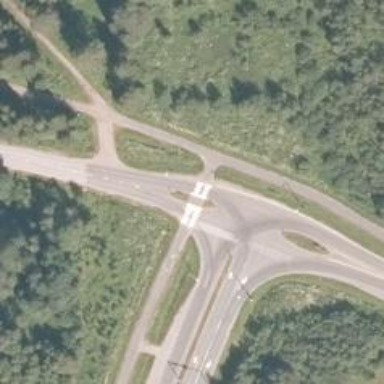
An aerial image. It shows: Island crossing on the road.